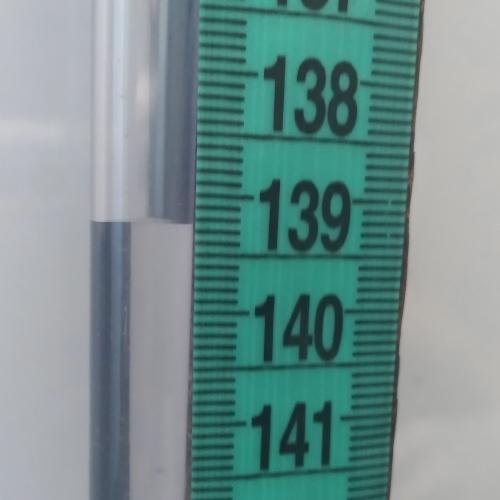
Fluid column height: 139.3 cm